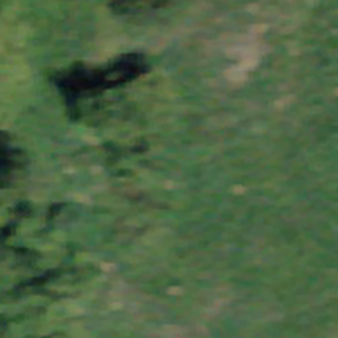
Label: other